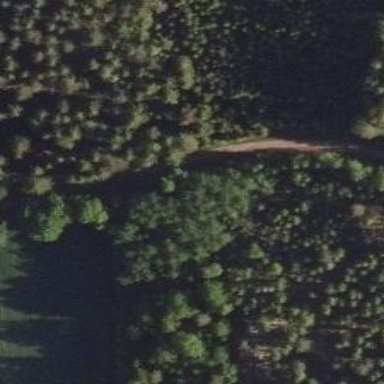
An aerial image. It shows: Well-maintained track road of grade 1.